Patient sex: M
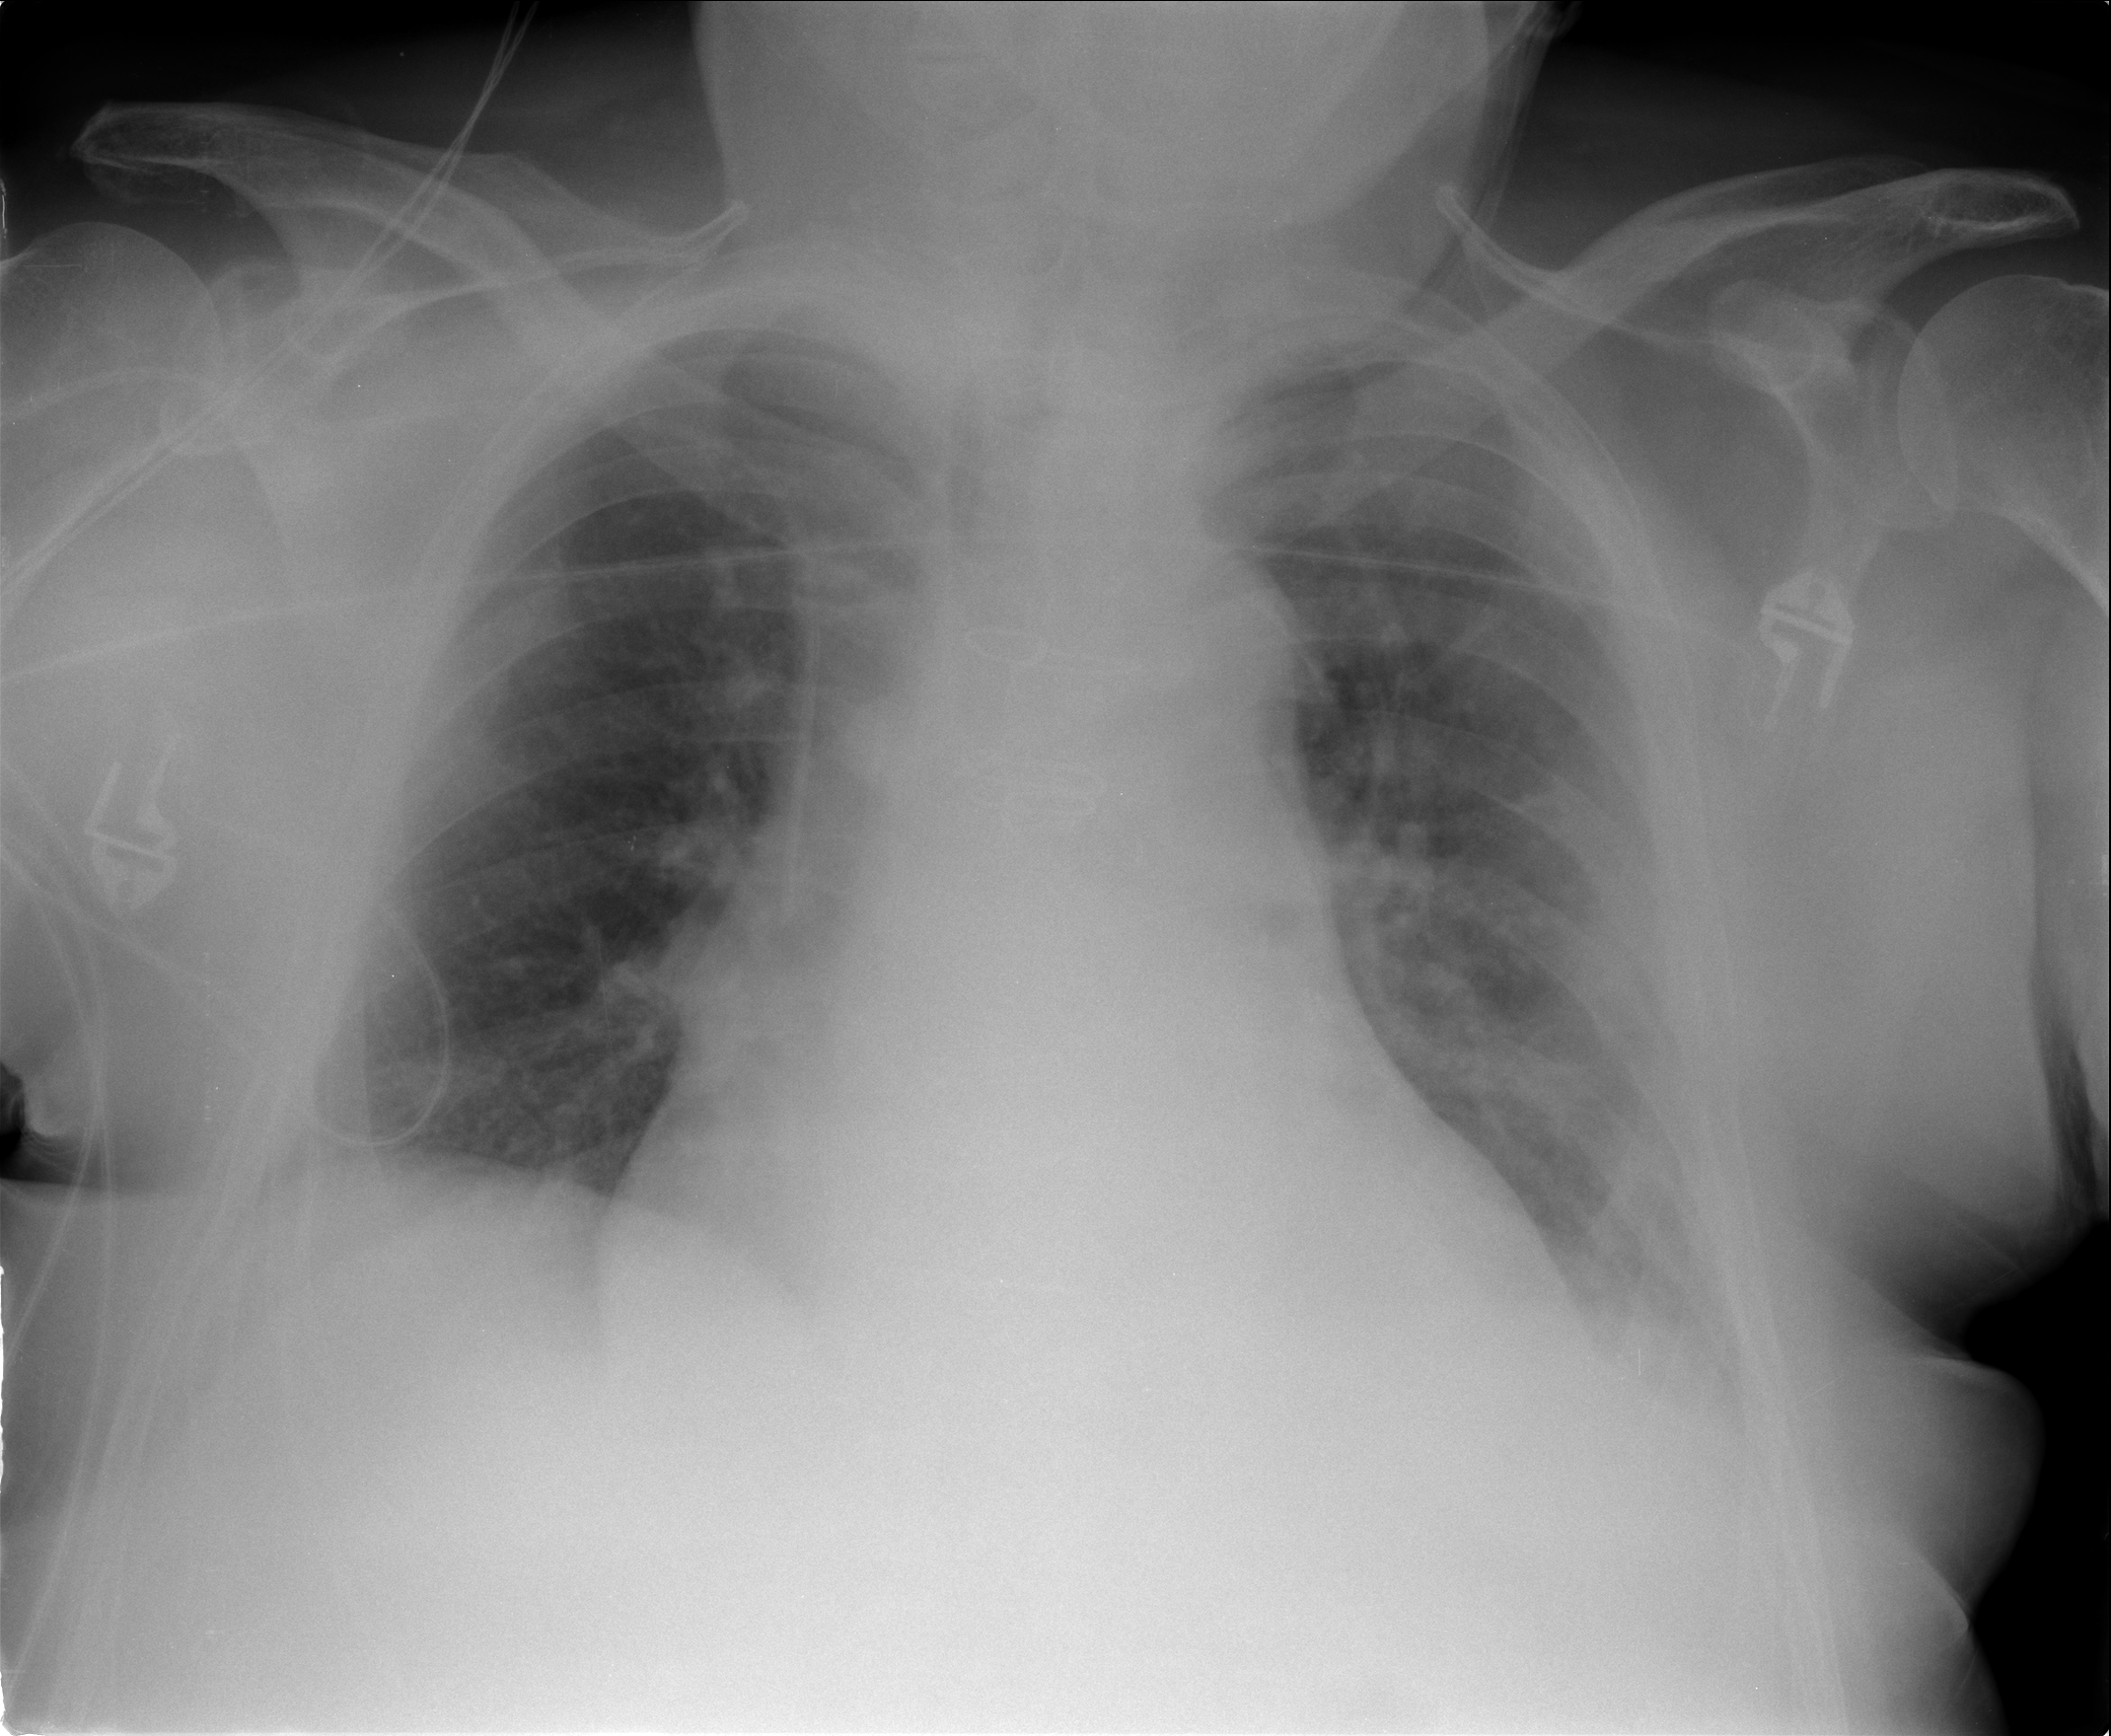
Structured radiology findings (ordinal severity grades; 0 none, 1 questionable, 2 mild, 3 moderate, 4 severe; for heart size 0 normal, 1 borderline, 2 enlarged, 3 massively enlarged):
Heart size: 3
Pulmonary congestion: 2
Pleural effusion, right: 1
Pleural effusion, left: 2
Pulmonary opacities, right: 0
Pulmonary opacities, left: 0
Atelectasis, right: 2
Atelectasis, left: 2